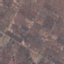
Land use / land cover: PermanentCrop